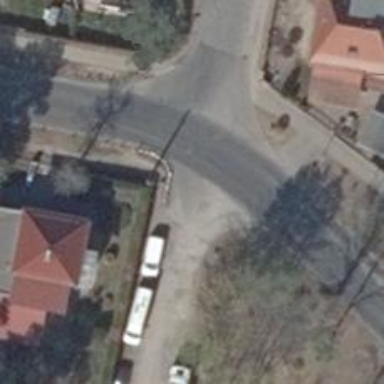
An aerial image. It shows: Road with "give way" sign.